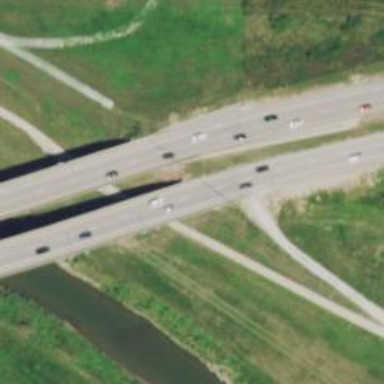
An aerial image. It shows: Bridge for trunk highway with expressway access.